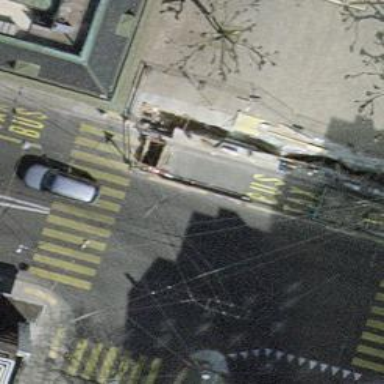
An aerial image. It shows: Tertiary road with asphalt surface. There are sidewalks on both sides and trolley wires overhead.